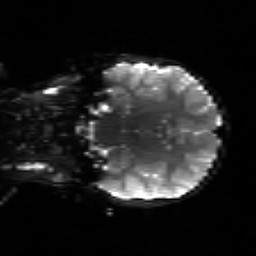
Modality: sbref
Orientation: coronal
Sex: male
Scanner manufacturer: siemens
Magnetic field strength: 3 T
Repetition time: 5 s
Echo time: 0.071 s